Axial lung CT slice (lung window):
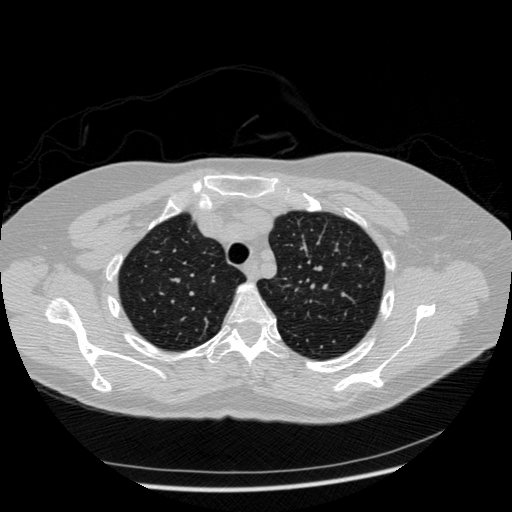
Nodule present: no